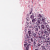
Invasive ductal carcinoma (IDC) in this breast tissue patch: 0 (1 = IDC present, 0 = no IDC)